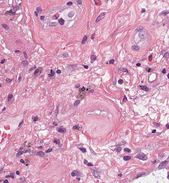
Tumor epithelial tissue: no
Tumor-associated stroma tissue: yes
Normal tissue: no